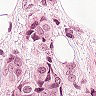
Metastatic tissue present: yes